Question: I went to go turn on precompiled headers in a brand new project, so I went to go create the "/Create" setting for precompiled headers. But the property page is blank.

What happened, and how can I fix this?
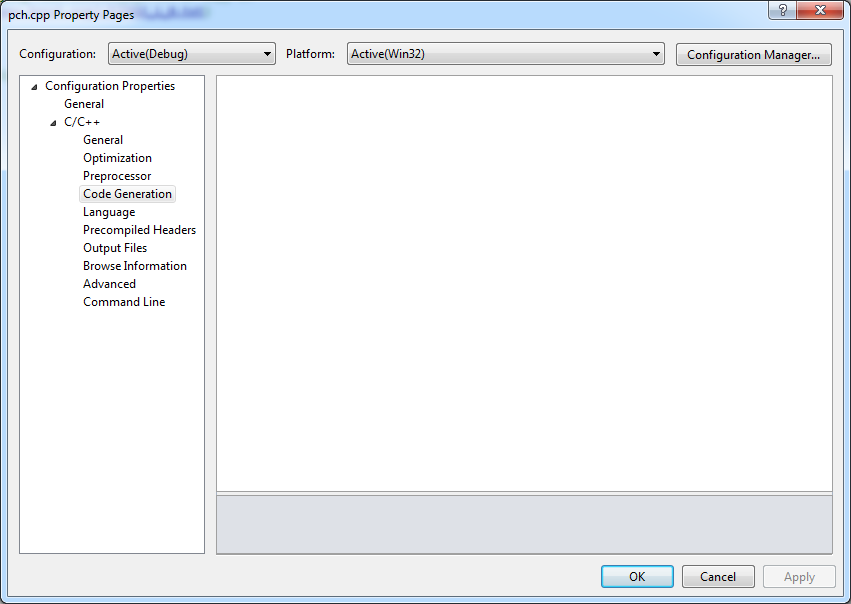
Answer: This looks like a COM registration issue. It's hard to tell what caused it but the best bet for fixing is to repair the Visual Studio install. That should fix the issue.
- - - - -